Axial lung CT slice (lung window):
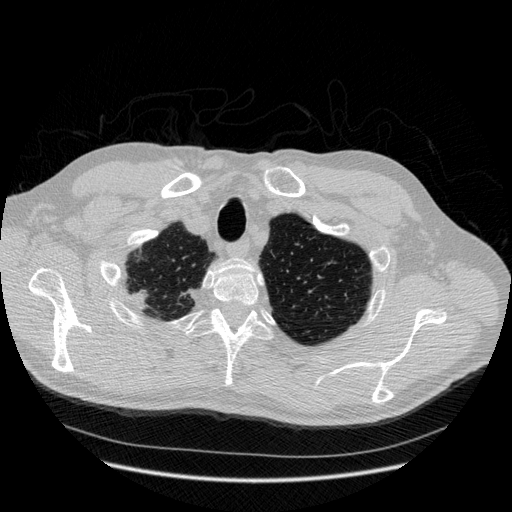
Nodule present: no